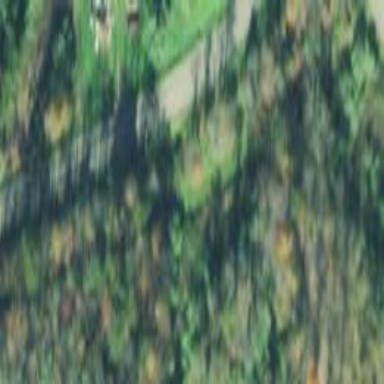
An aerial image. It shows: Beautiful woodland area.